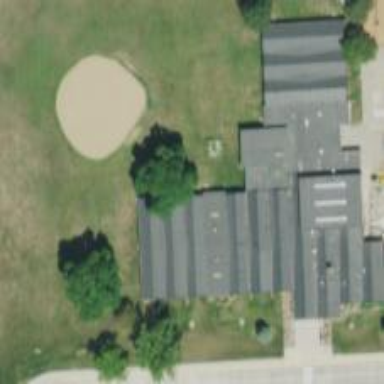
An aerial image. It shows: School building.